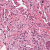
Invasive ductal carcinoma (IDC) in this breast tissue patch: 1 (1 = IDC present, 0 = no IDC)